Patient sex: M
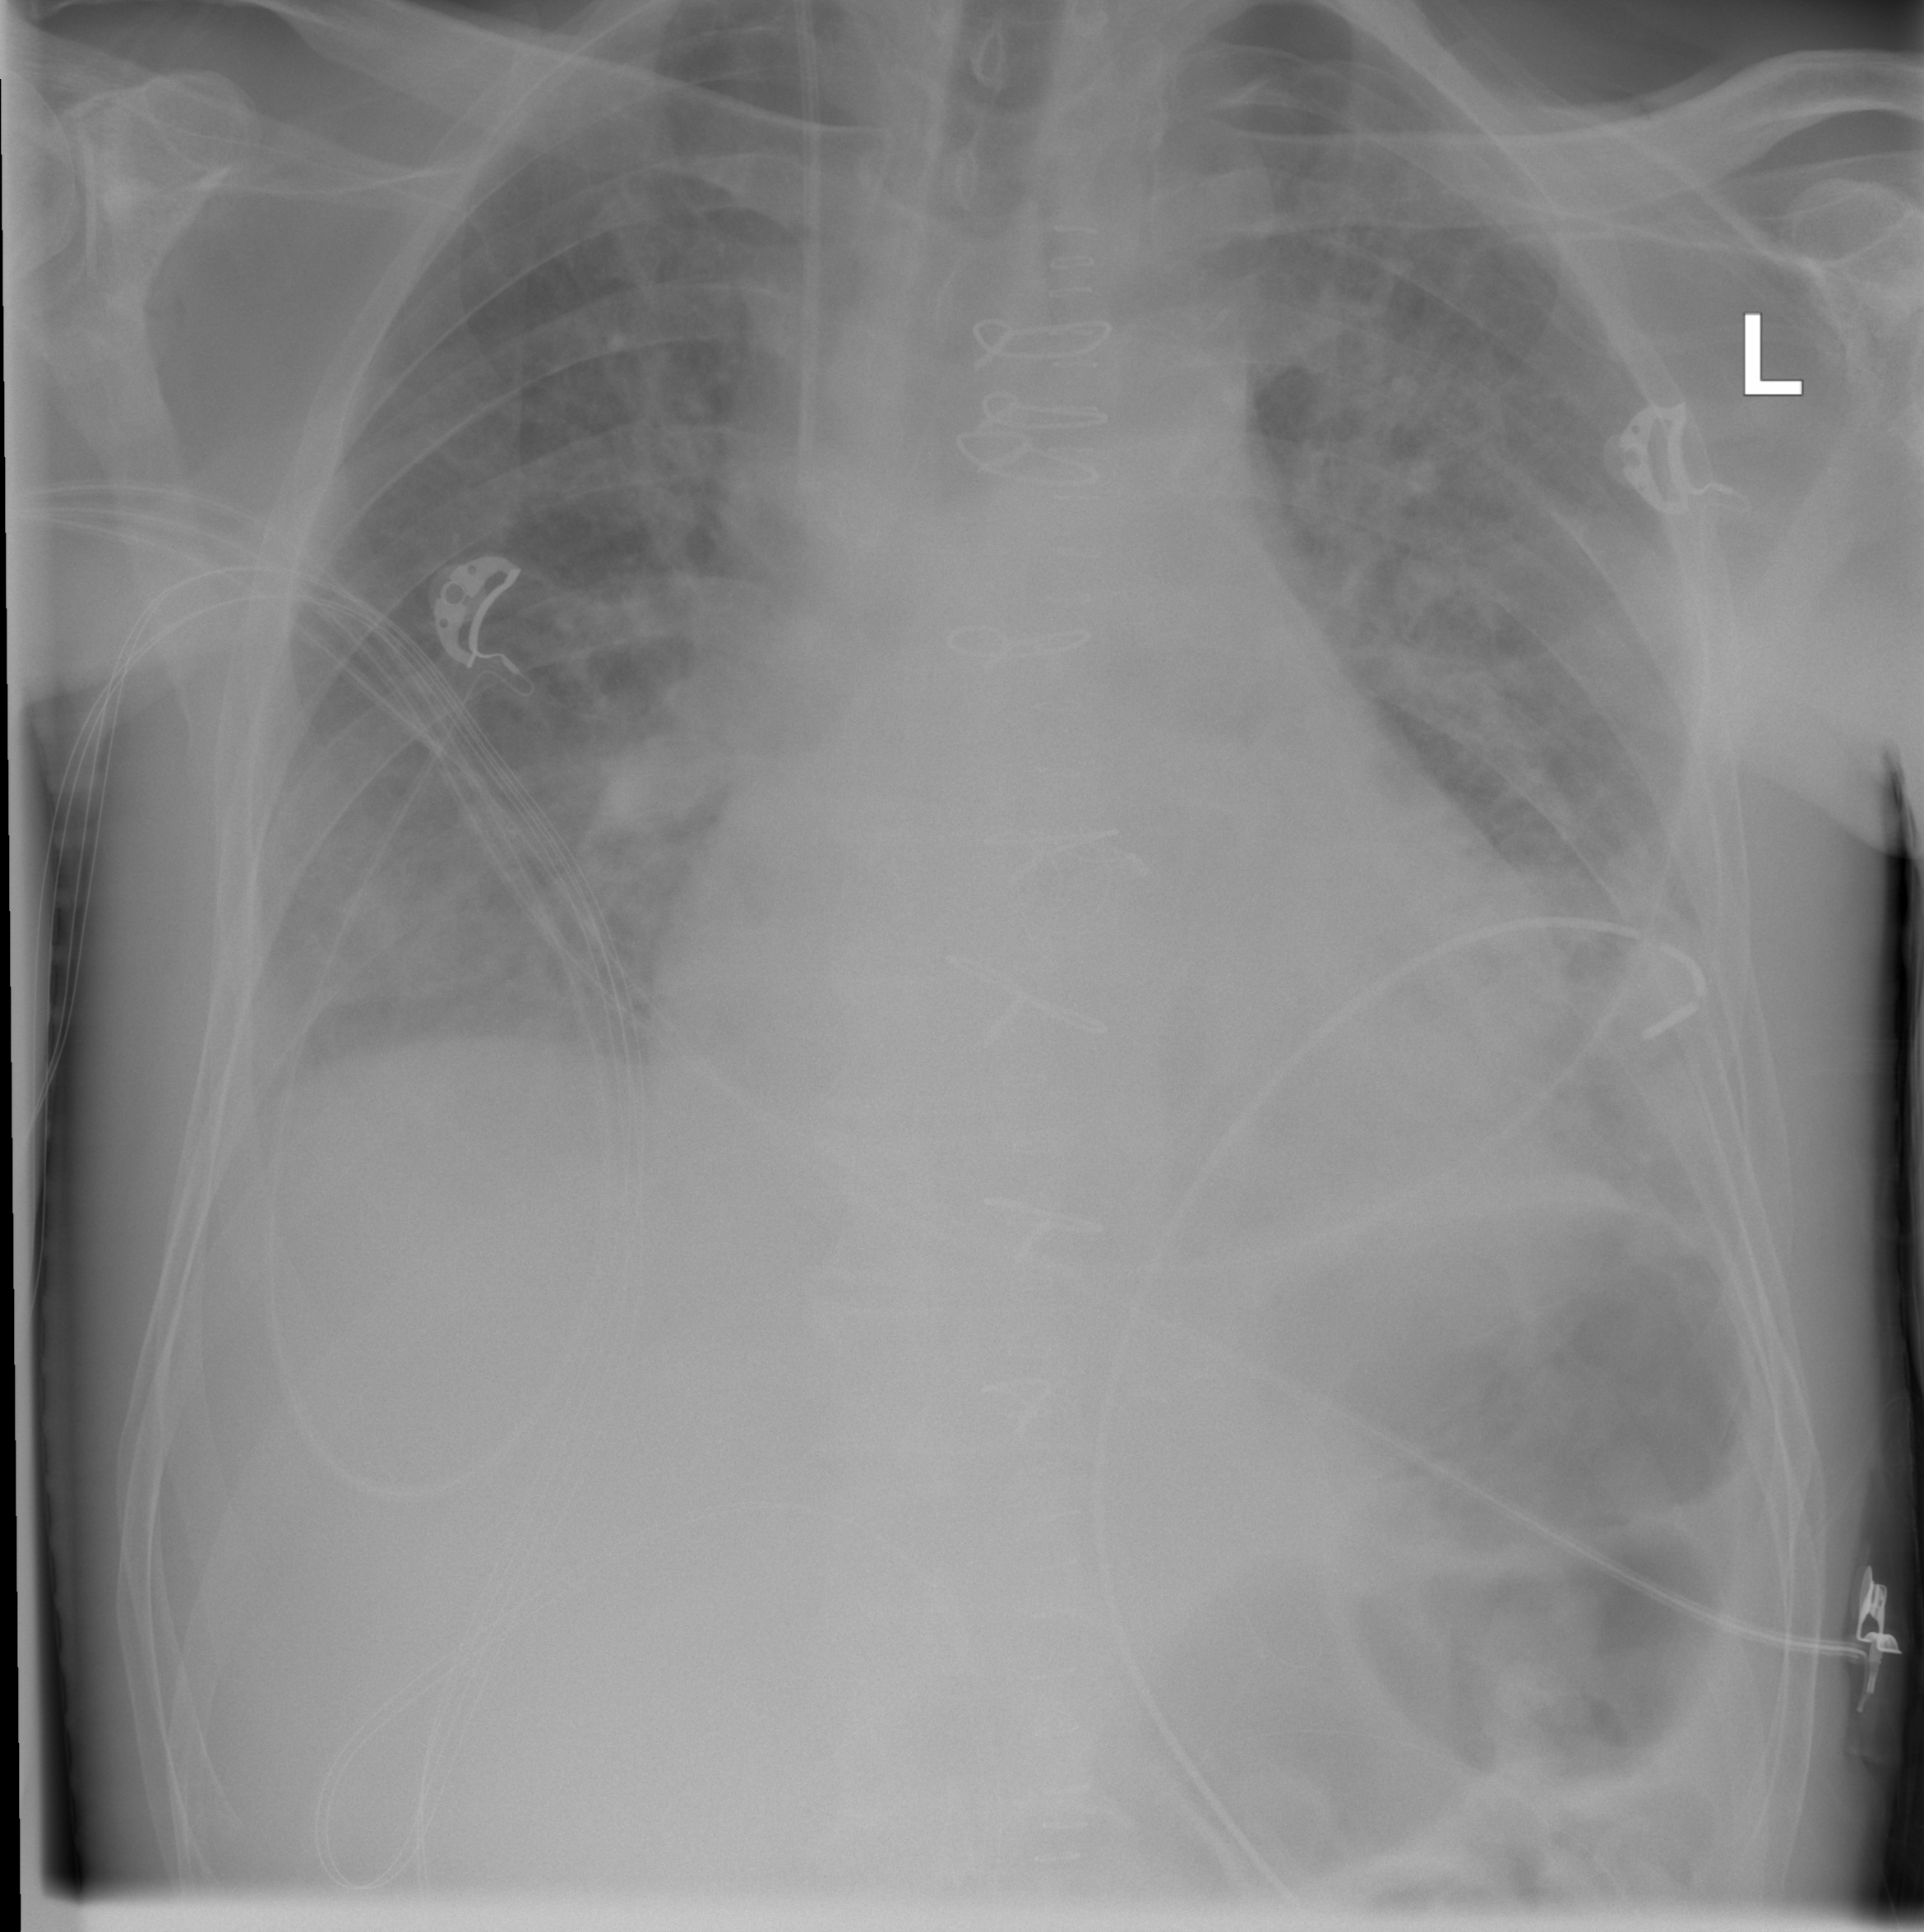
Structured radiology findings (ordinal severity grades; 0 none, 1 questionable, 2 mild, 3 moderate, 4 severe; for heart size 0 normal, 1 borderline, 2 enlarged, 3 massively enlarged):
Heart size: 1
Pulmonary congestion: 2
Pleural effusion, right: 2
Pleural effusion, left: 2
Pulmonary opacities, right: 2
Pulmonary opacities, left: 2
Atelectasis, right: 2
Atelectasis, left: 2